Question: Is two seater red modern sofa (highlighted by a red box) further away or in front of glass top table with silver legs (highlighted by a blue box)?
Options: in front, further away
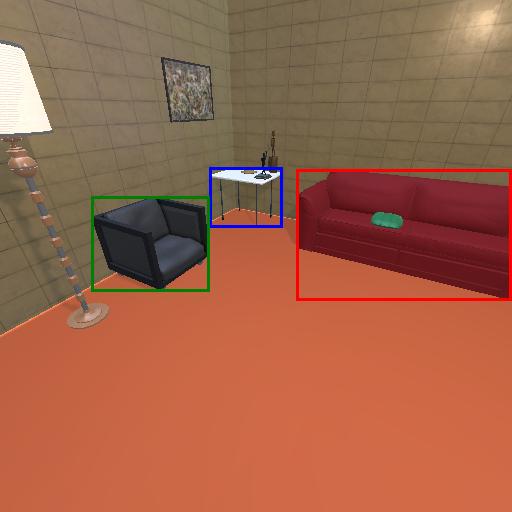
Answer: in front